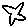
Label: star